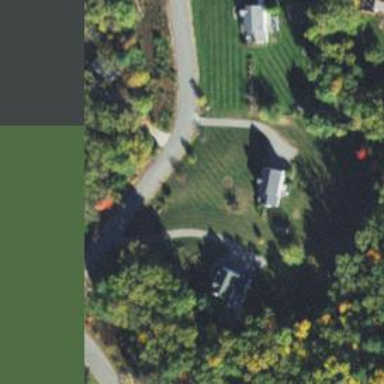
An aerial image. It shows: Driveway leading to service road.